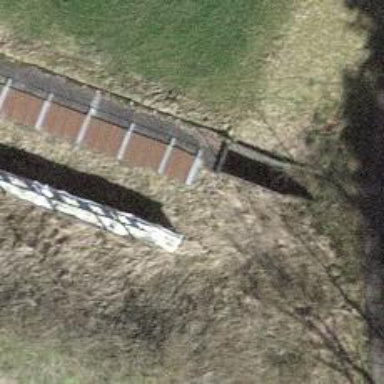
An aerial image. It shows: Retaining wall.